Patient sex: M
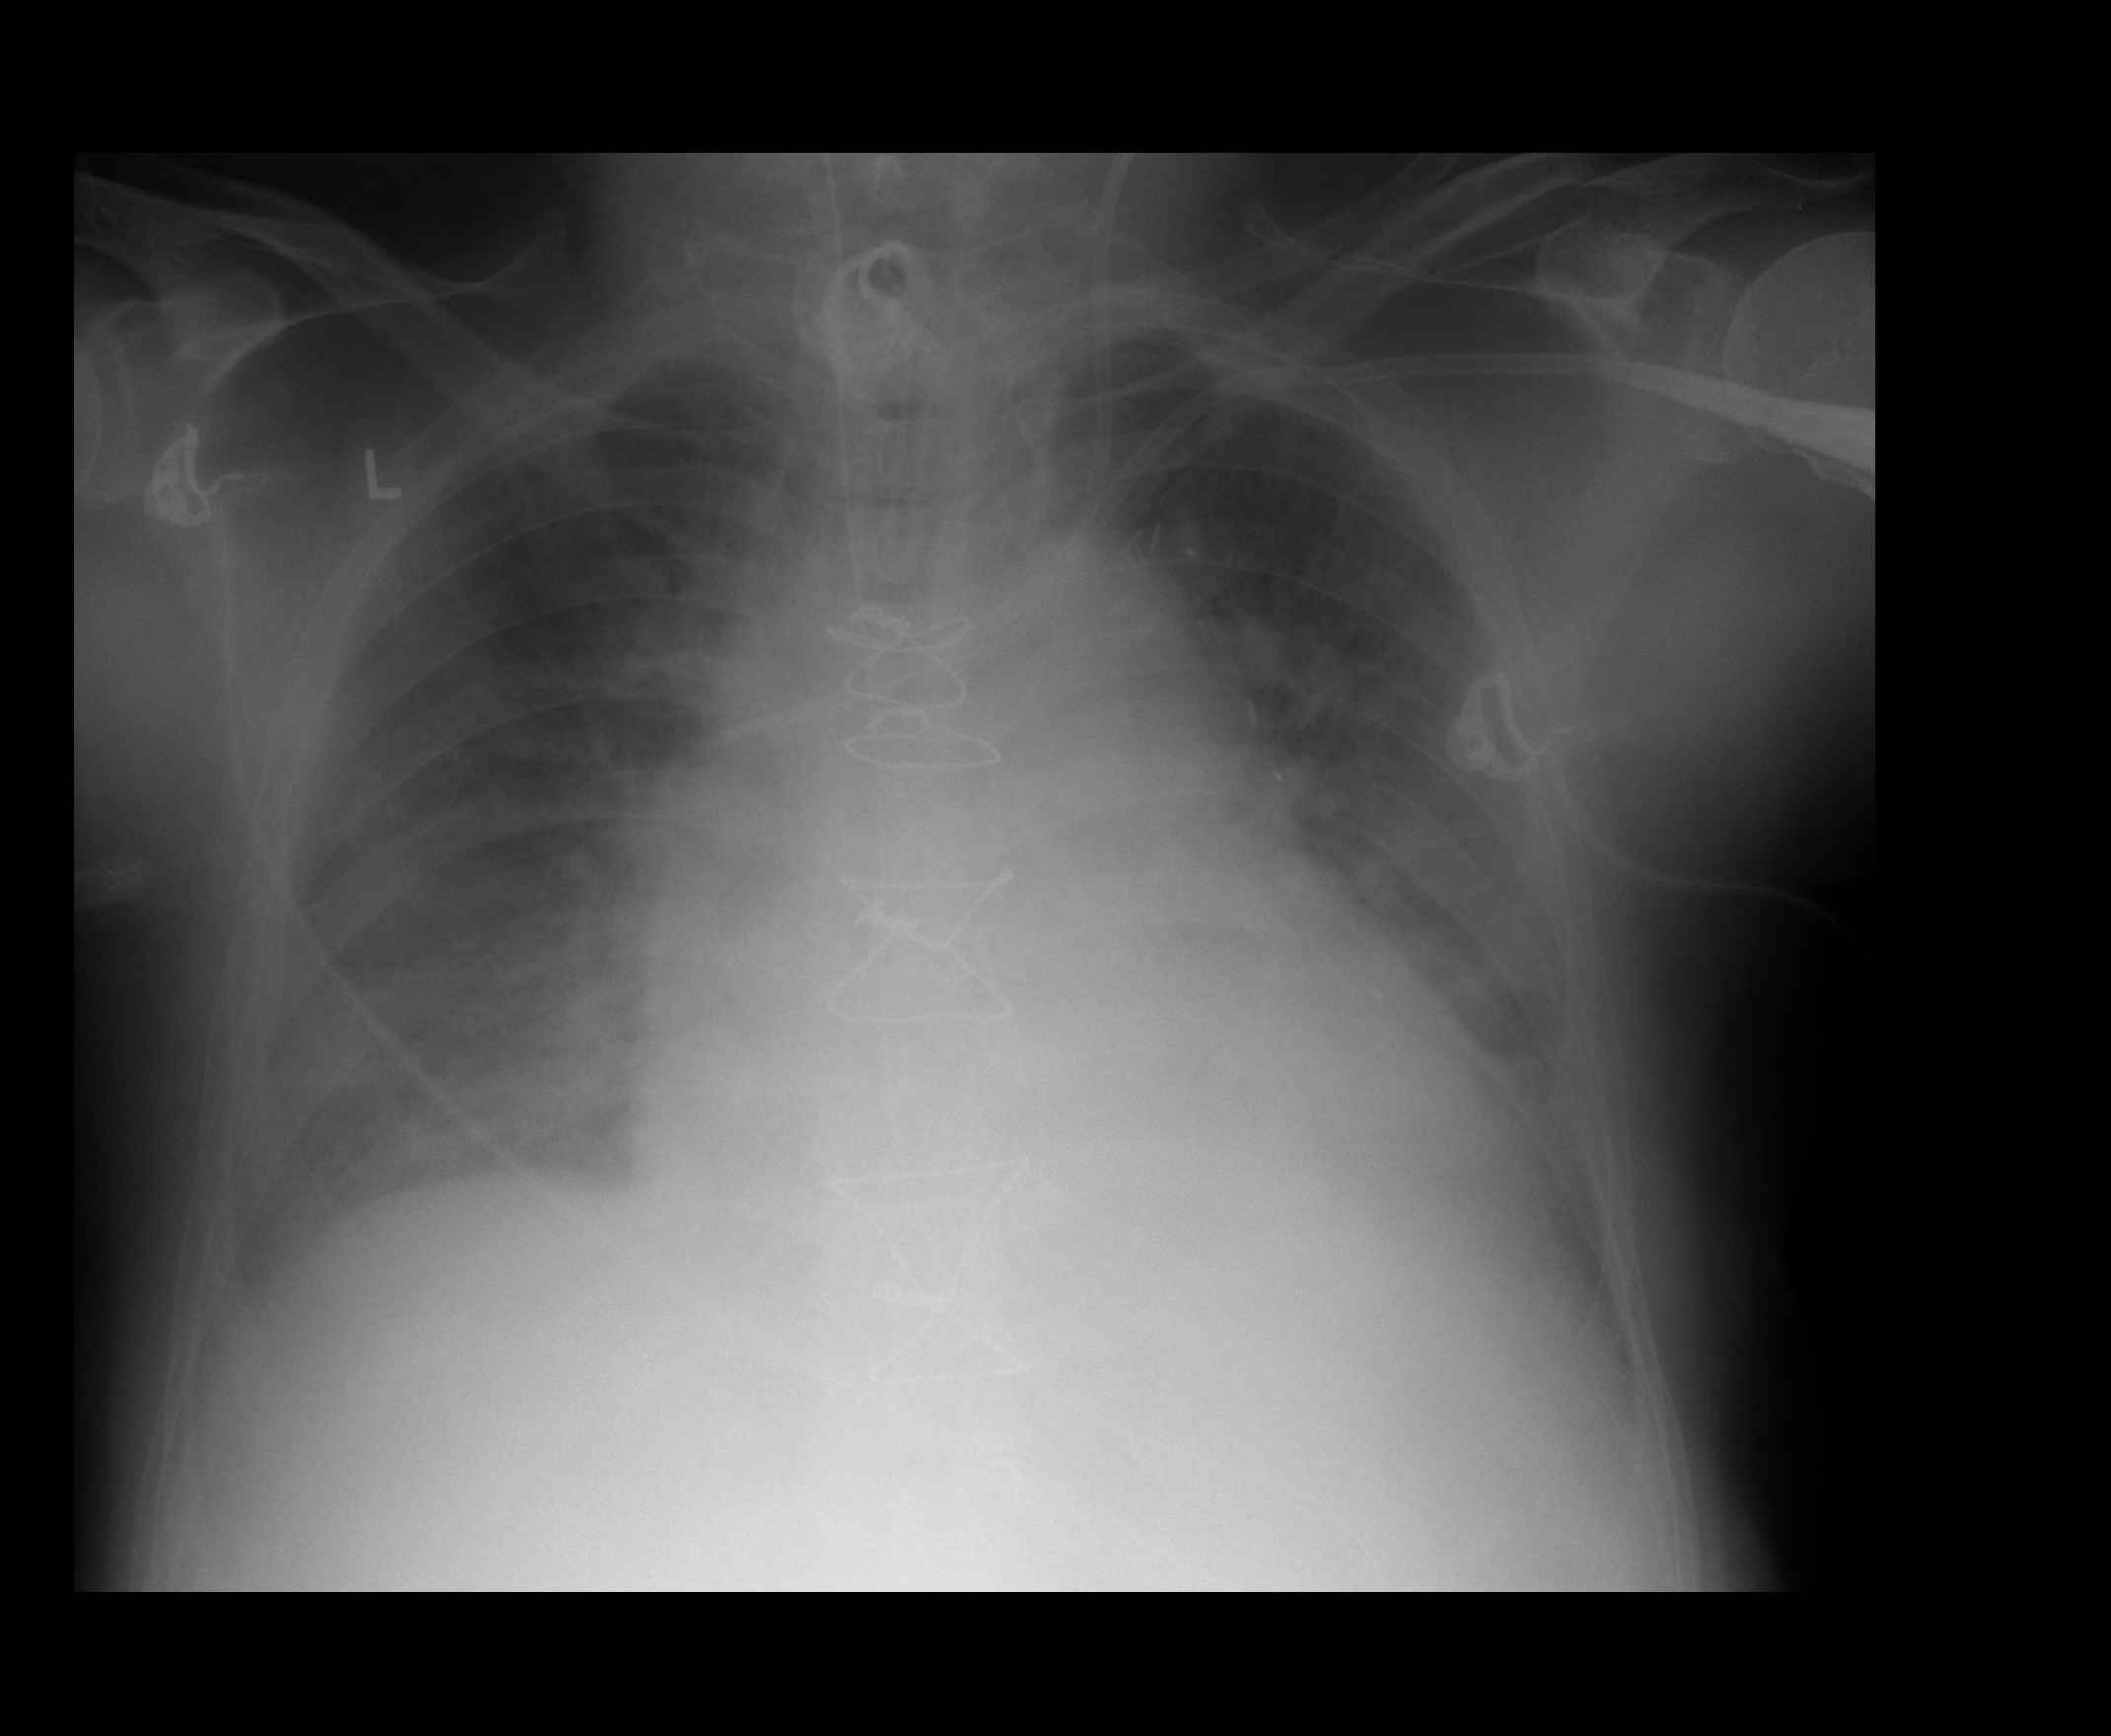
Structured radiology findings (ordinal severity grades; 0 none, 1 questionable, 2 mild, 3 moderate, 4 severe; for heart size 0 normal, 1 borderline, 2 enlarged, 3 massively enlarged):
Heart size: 2
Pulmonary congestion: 2
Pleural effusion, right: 2
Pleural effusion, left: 1
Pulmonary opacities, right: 2
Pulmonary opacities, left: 0
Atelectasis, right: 2
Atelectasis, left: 2